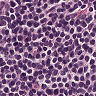
Metastatic tissue present: no